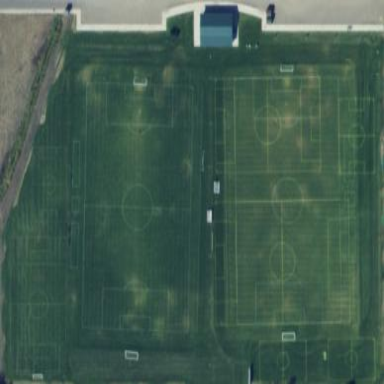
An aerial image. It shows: Soccer pitch for leisure land activities.